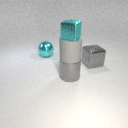
large gray metal cylinder in front of large cyan metal sphere